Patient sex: M
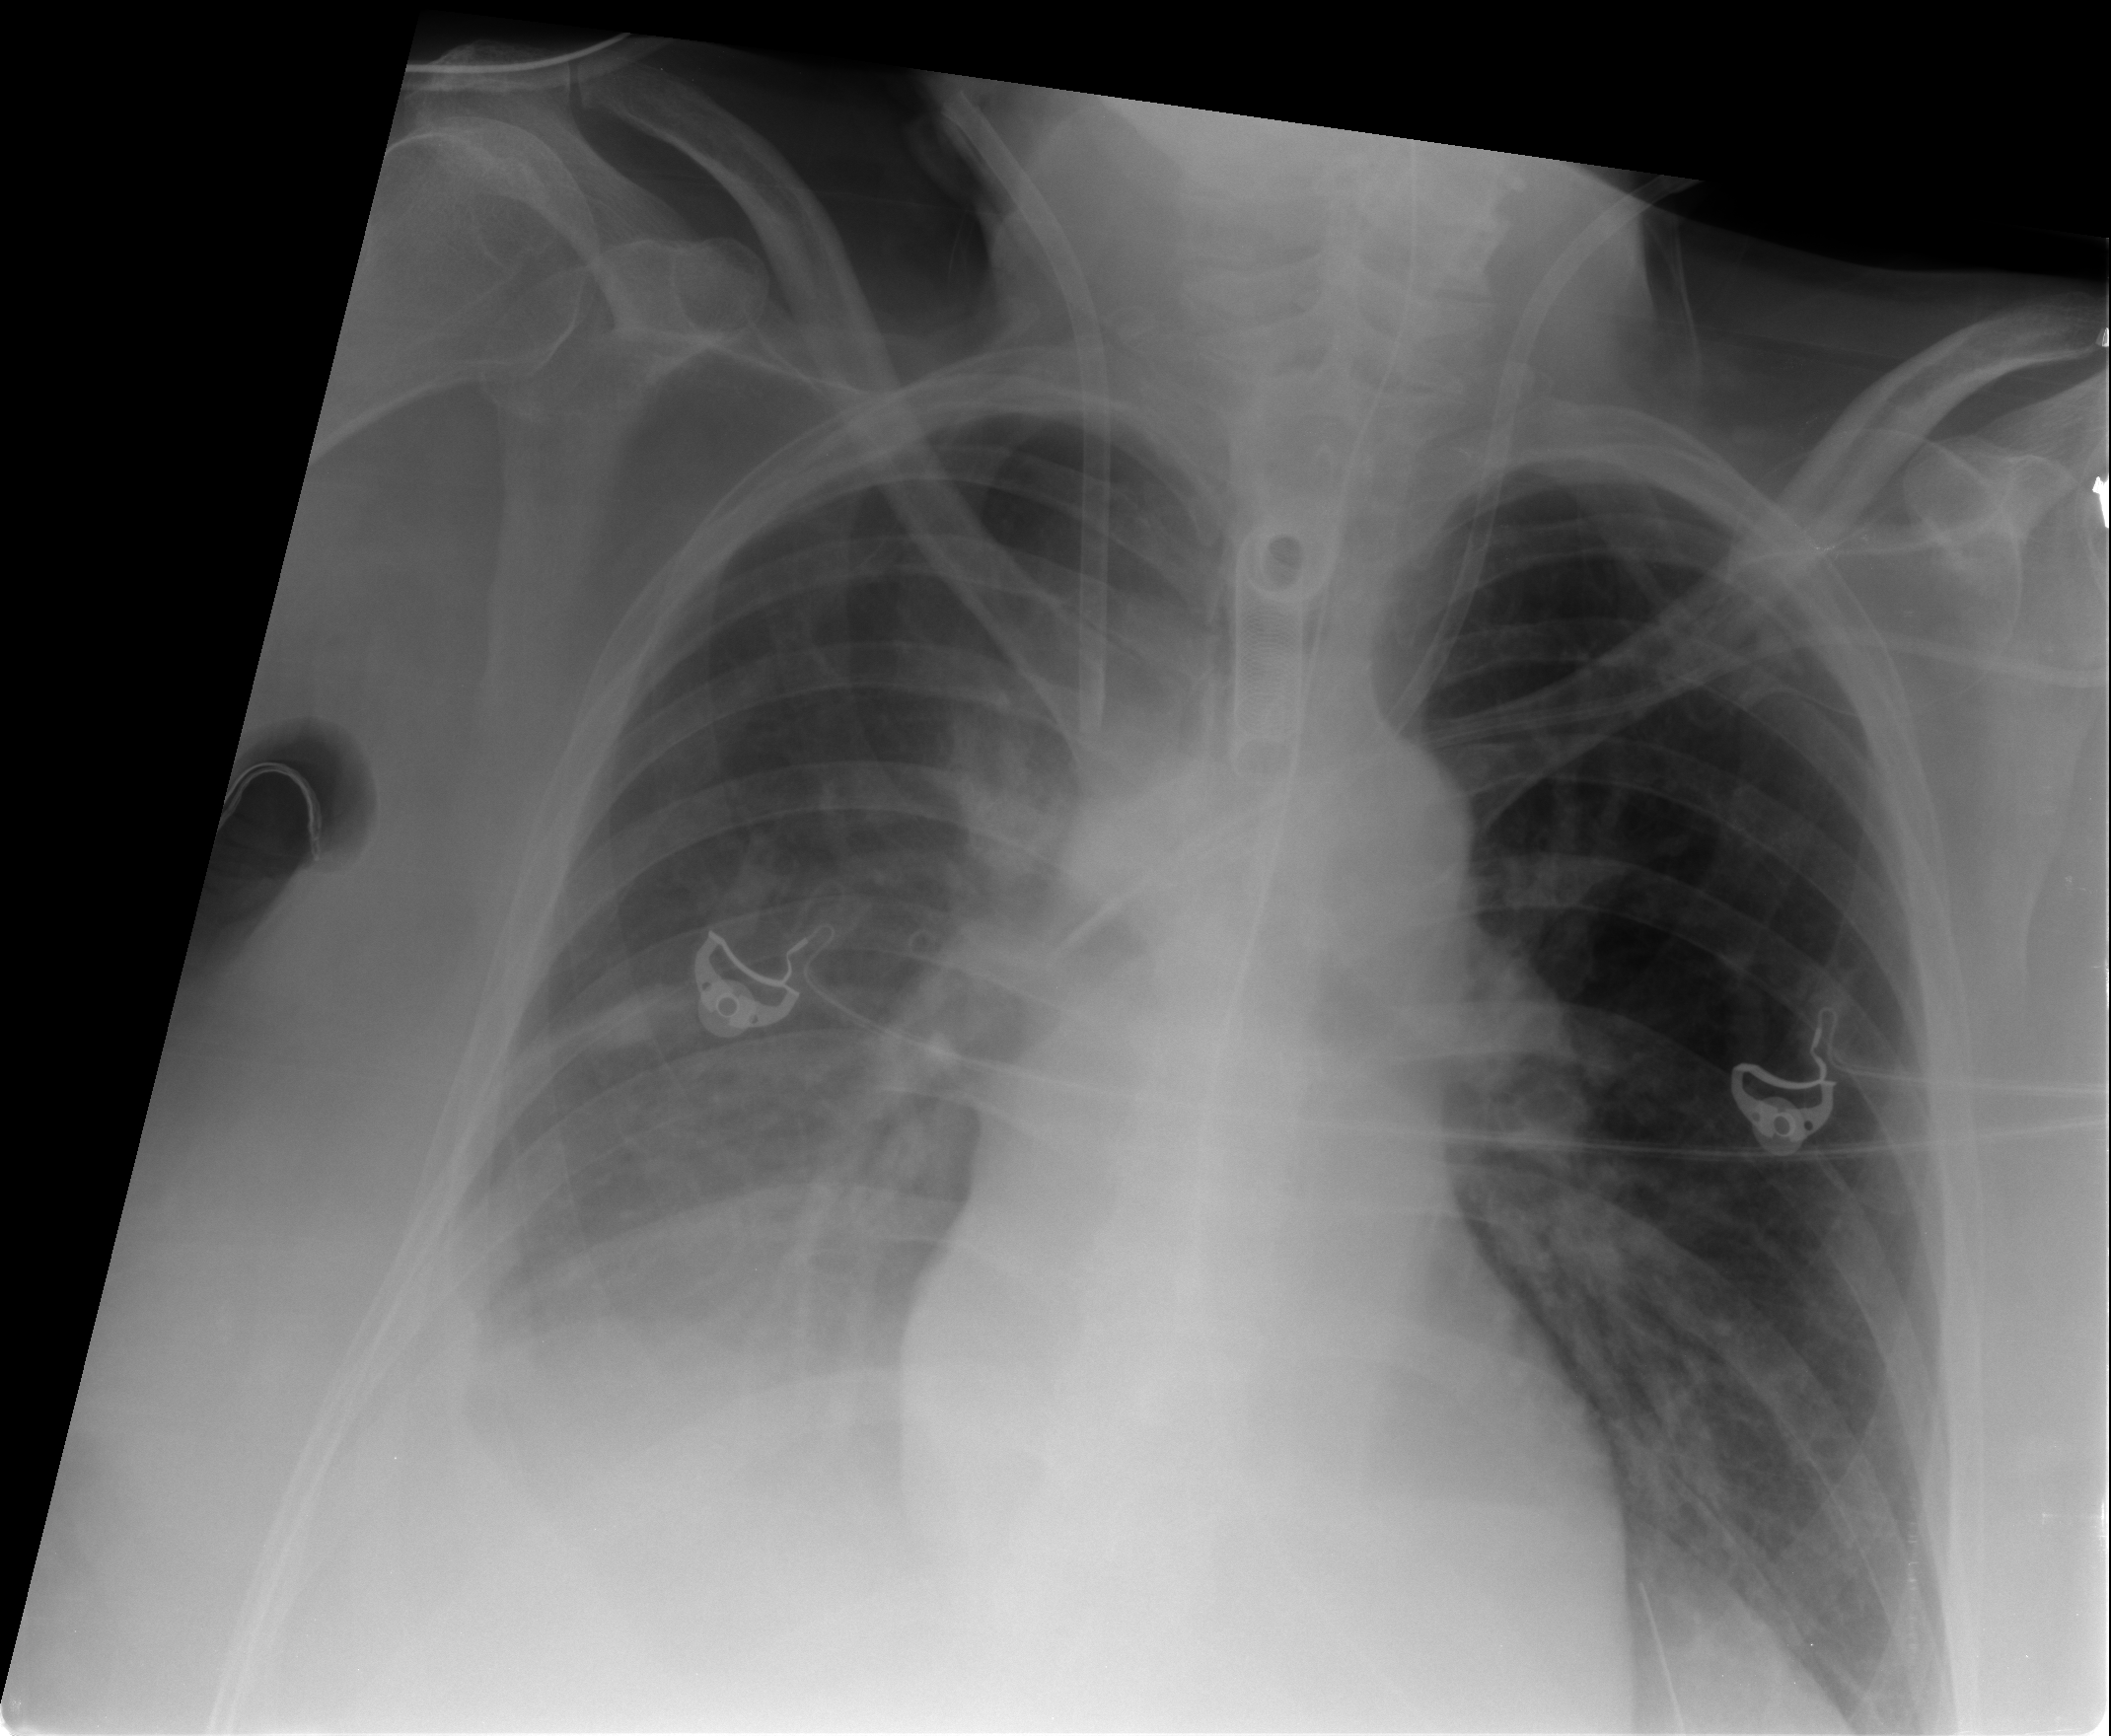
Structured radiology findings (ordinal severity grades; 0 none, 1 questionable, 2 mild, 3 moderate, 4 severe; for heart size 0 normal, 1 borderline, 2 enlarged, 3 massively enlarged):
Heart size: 0
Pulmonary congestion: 0
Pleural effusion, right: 2
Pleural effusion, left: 0
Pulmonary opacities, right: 0
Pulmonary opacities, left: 0
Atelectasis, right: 2
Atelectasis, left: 0